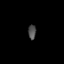
Tissue: lung
Cell type: Fibroblasts
Senescence score: 0.5786
Nuclear area (px): 110
Mean DAPI intensity: 78.618